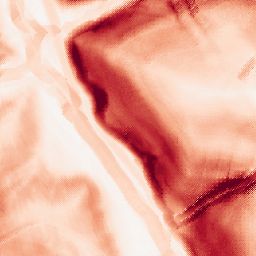
Category: morphological
Decomposition family: morphological_gradient
Decomposition parameters: size: 7
shape: diamond
Upsampling method: regularized
Upsampling parameters: scale: 4
lambda_reg: 0.1
Upsampling scale: 4